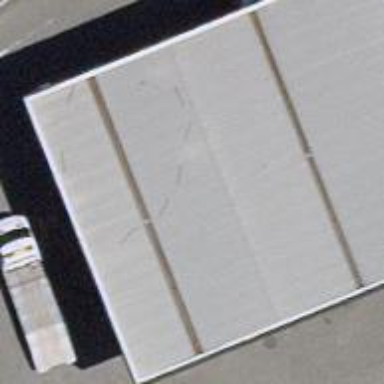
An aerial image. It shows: Fuel station.